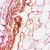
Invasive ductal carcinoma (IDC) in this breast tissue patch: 0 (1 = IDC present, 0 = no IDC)